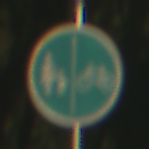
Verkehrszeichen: GetrennterRadUndGehwegRadwegRechts
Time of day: SunriseSunset
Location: Outdoor (Suburban)
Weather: Clear
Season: NotSpecified
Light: Natural